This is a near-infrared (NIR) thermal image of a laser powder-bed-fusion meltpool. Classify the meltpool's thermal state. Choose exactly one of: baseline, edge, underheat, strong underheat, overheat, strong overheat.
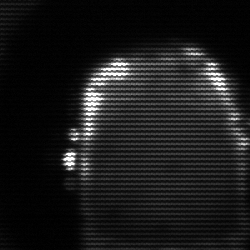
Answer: baseline